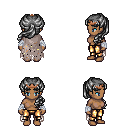
a pixel art fantasy rpg character, female body template, human, dark skin, gray tattered cape, gold greaves, gray princess hairstyle, bronze tiara, white cloth bandages, four views (front, back, left, right), 2x2 character sprite sheet, small pixel art, hard edges, no anti-aliasing